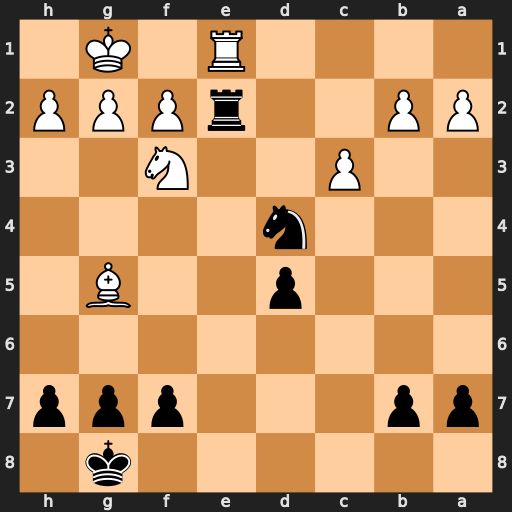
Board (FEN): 6k1/pp3ppp/8/3p2B1/3n4/2P2N2/PP2rPPP/4R1K1
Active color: b
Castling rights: -
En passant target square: -
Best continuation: Nxf3+ gxf3 Rxe1+